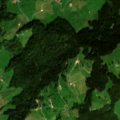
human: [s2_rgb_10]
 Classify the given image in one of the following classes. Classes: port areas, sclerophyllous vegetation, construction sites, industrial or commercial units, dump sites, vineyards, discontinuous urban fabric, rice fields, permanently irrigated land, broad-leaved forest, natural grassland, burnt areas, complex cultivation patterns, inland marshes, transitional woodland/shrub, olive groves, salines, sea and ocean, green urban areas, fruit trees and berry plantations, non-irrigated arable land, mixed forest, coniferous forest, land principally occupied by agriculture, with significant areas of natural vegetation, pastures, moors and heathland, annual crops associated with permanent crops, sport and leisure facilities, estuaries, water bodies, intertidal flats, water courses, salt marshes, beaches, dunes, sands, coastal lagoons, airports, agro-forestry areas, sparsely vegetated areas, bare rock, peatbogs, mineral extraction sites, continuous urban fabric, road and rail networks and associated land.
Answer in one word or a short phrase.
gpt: complex cultivation patterns, coniferous forest, mixed forest